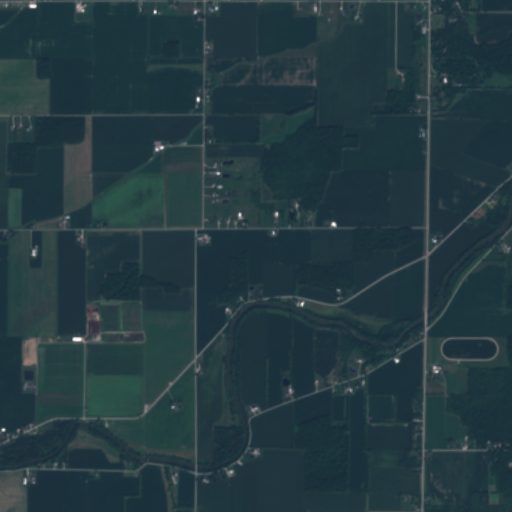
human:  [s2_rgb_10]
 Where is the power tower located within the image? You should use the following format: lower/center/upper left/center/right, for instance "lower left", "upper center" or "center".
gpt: The power tower is located in the left of the image.
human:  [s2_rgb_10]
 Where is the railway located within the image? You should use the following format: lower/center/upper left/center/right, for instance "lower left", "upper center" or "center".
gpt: The railway is located in the lower of the image.
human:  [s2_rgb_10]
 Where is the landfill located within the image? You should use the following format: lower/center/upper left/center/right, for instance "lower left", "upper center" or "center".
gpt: There is no landfill in the image.